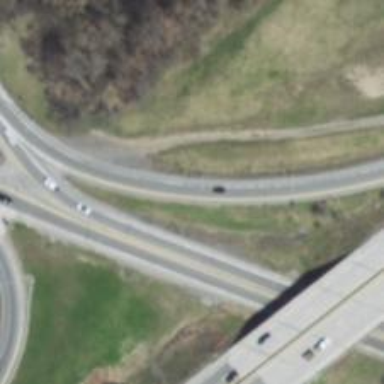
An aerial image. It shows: Trunk link highway.